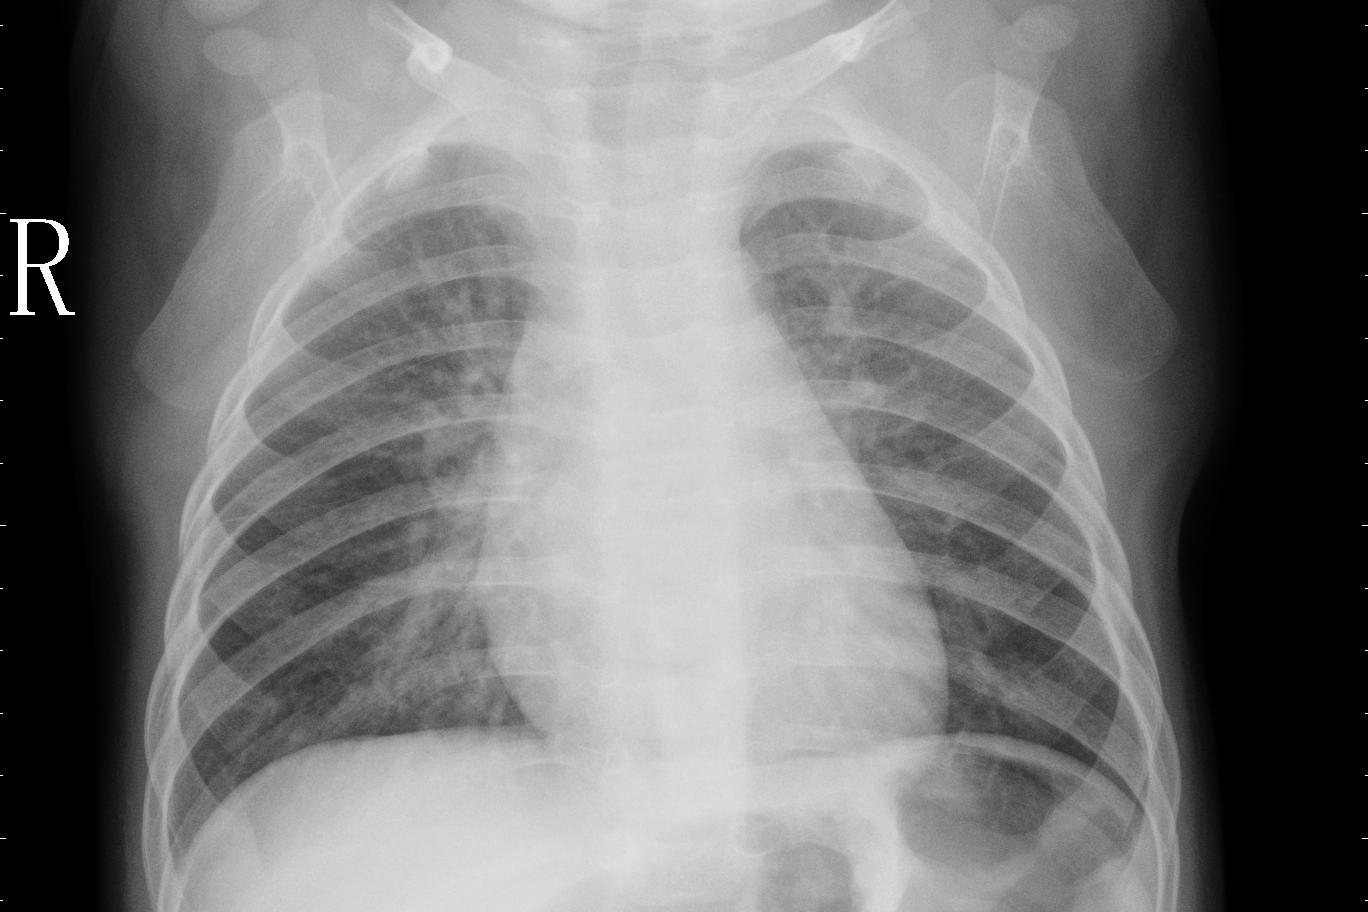
Diagnosis: PNEUMONIA